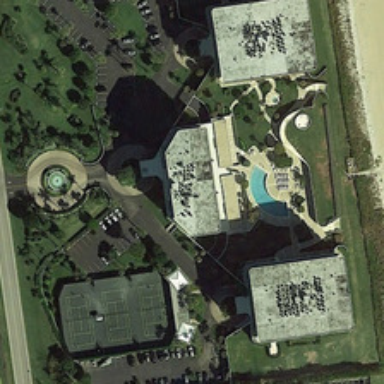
Several buildings and many green trees are in a resort near a beach .